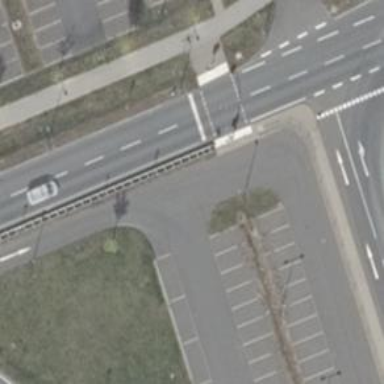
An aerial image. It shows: Asphalt parking aisle along service road.